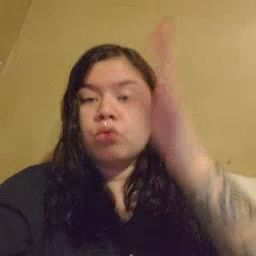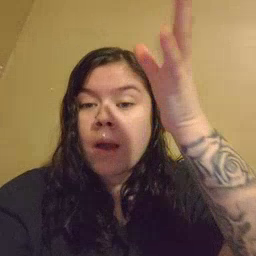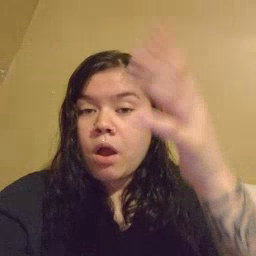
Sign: grandpa